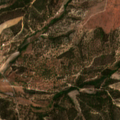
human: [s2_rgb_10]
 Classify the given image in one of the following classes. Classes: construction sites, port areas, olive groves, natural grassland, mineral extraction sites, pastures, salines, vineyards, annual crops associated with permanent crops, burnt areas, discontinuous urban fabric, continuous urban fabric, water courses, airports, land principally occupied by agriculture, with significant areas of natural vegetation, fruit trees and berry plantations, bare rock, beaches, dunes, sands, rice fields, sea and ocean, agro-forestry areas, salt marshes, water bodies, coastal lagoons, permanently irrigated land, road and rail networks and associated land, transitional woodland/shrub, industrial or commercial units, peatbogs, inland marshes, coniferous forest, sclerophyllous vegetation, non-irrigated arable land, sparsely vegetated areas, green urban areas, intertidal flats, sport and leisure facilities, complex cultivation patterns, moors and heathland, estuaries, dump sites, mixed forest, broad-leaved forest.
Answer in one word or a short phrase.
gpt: complex cultivation patterns, broad-leaved forest, mixed forest, transitional woodland/shrub